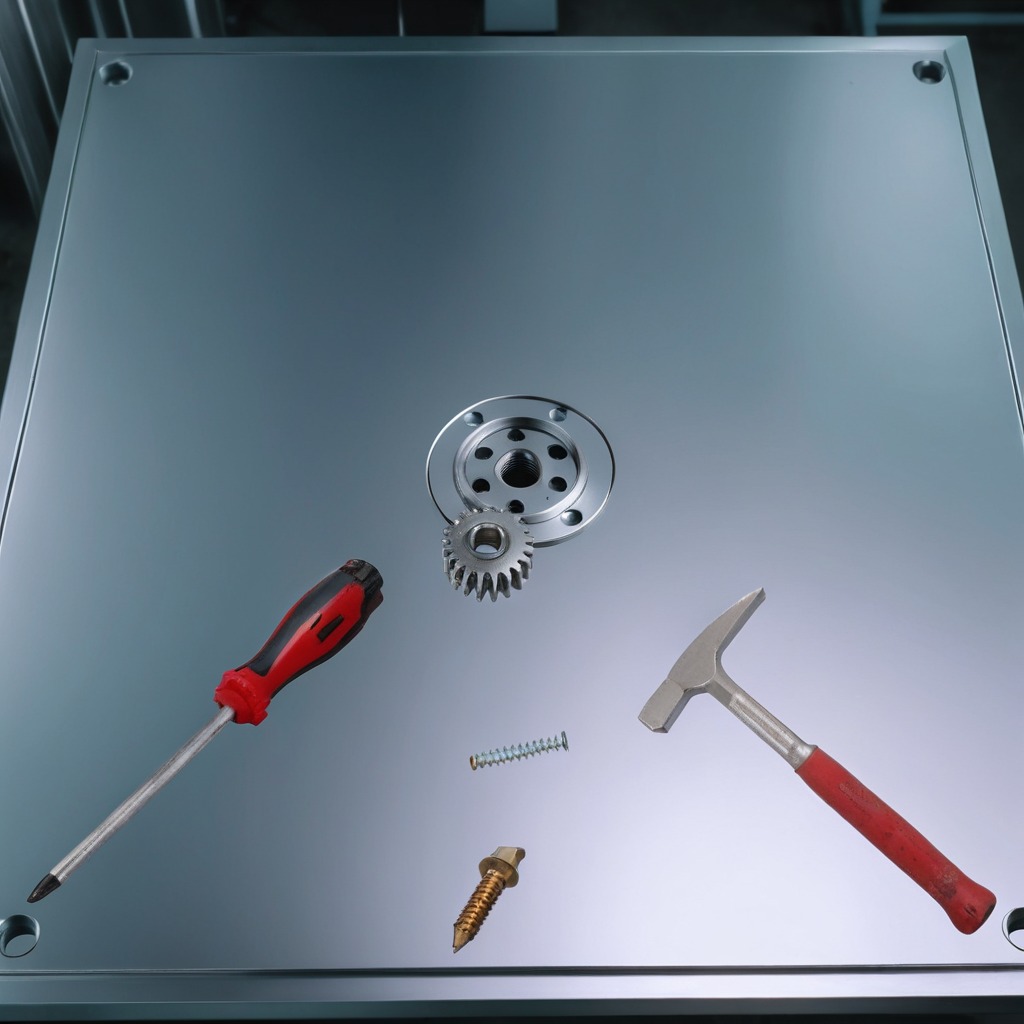
A gear with teeth, a hammer, a metal machine screw, a coiled metal spring, and a screwdriver are lying on the metal table in a machine shop under fluorescent lights.